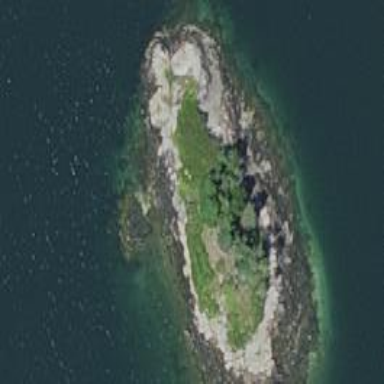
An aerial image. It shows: Island with natural coastline.